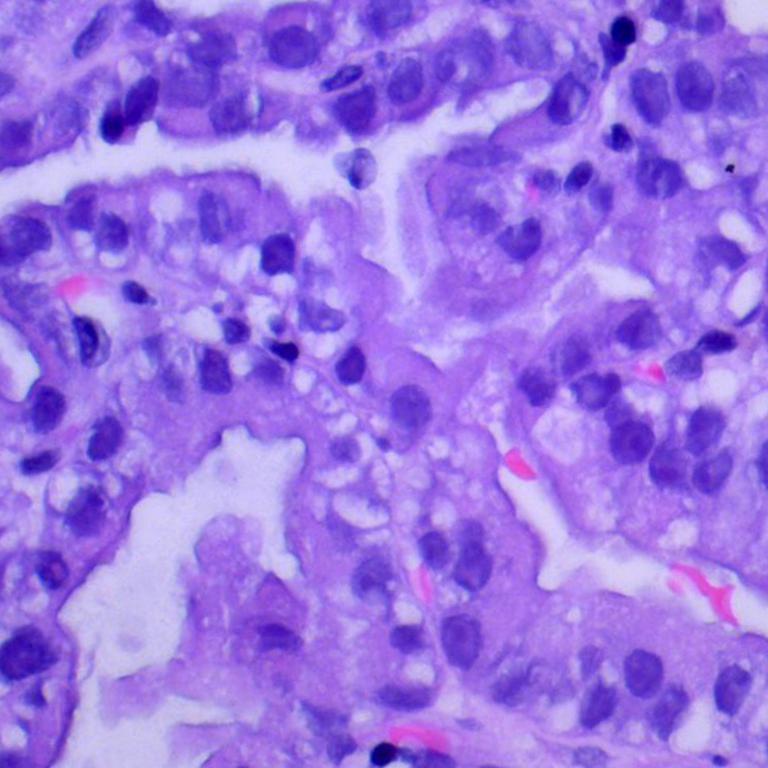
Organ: lung
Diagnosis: adenocarcinomas